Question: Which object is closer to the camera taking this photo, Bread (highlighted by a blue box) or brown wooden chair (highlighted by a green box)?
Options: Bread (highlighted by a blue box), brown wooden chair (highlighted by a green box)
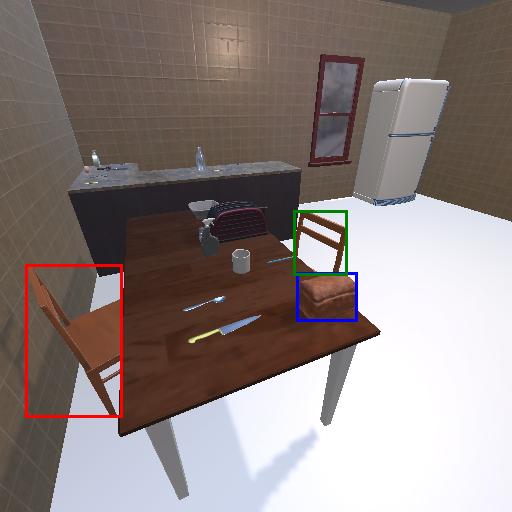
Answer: Bread (highlighted by a blue box)